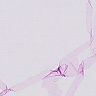
Metastatic tissue present: no